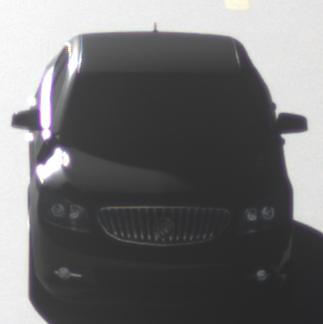
Make: Buick
Model: LaCrosse
Detailed model: Gen. 2
Model produced from: 2009
Model produced until: 2016
Doors: 4
Color: black
Road condition: dry road
Daytime: morning or afternoon
Contrast: high contrast